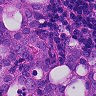
Metastatic tissue present: yes